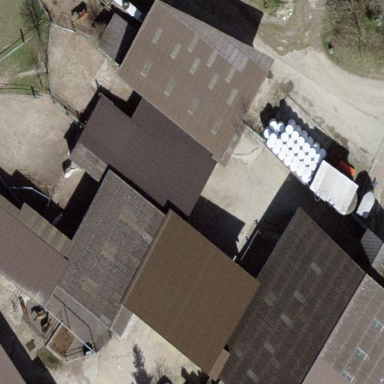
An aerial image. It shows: Shed.